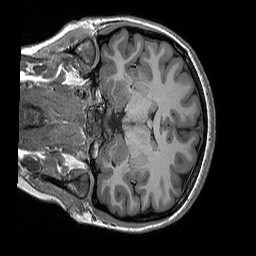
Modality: T1w
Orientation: coronal
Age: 23
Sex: female
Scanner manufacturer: siemens
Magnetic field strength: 3 T
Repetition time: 2.3 s
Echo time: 0.00298 s